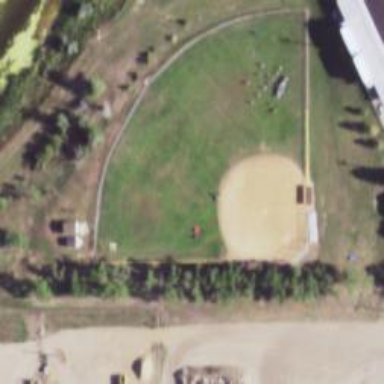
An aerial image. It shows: Baseball pitch for leisure land activities.